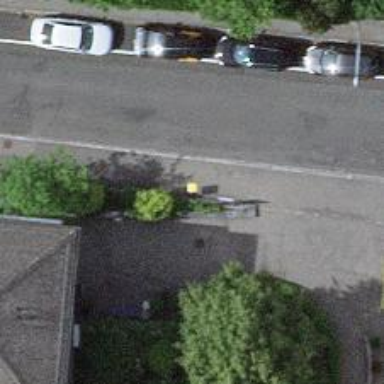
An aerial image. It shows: Post box.